Question: I am working on a file uploading system: Below I have a picture. I am trying to make the content wrap as soon as it reaches the end of the parent div. I'm not too skilled at css and am not sure how to do it.
I want to avoid using tables if possible. Basically there is a parent div which holds each file. And each file is it's own div. Is there any way to make it wrap when it reaches the parent div's width?

I can also change the items to be spans or anything if needed.
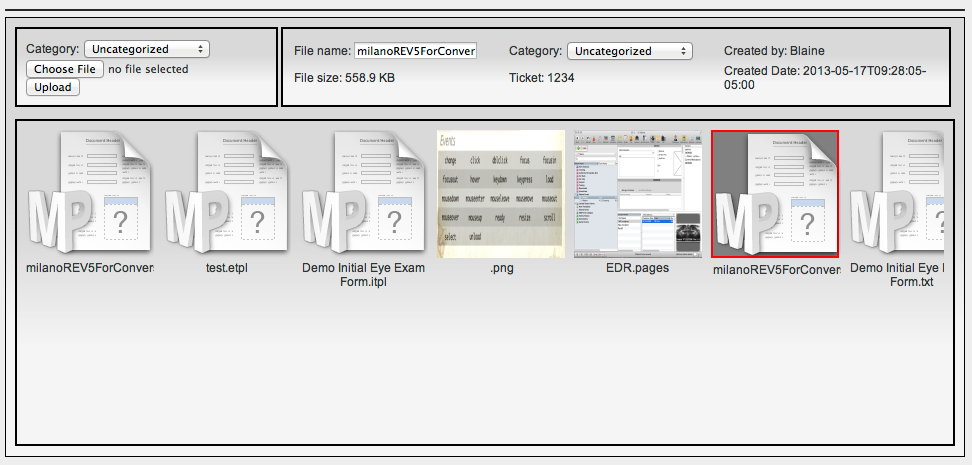
Answer: If you float the file DIVs inside the wrapper DIV (the one with the border) they should wrap.
For instance, take this HTML and apply this CSS:
'''
.wrapper {
width: 400px;
height: 400px;
border: 1px solid #000;
}
.item {
float: left;
width: 100px;
height: 100px;
margin: 10px;
background: #ddd;
}
'''
'''
<div class="wrapper">
<div class="item">1</div>
<div class="item">2</div>
<div class="item">3</div>
<div class="item">4</div>
<div class="item">5</div>
</div>
'''